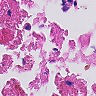
Metastatic tissue present: no